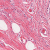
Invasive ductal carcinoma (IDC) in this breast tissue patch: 0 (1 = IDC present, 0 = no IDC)